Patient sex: M
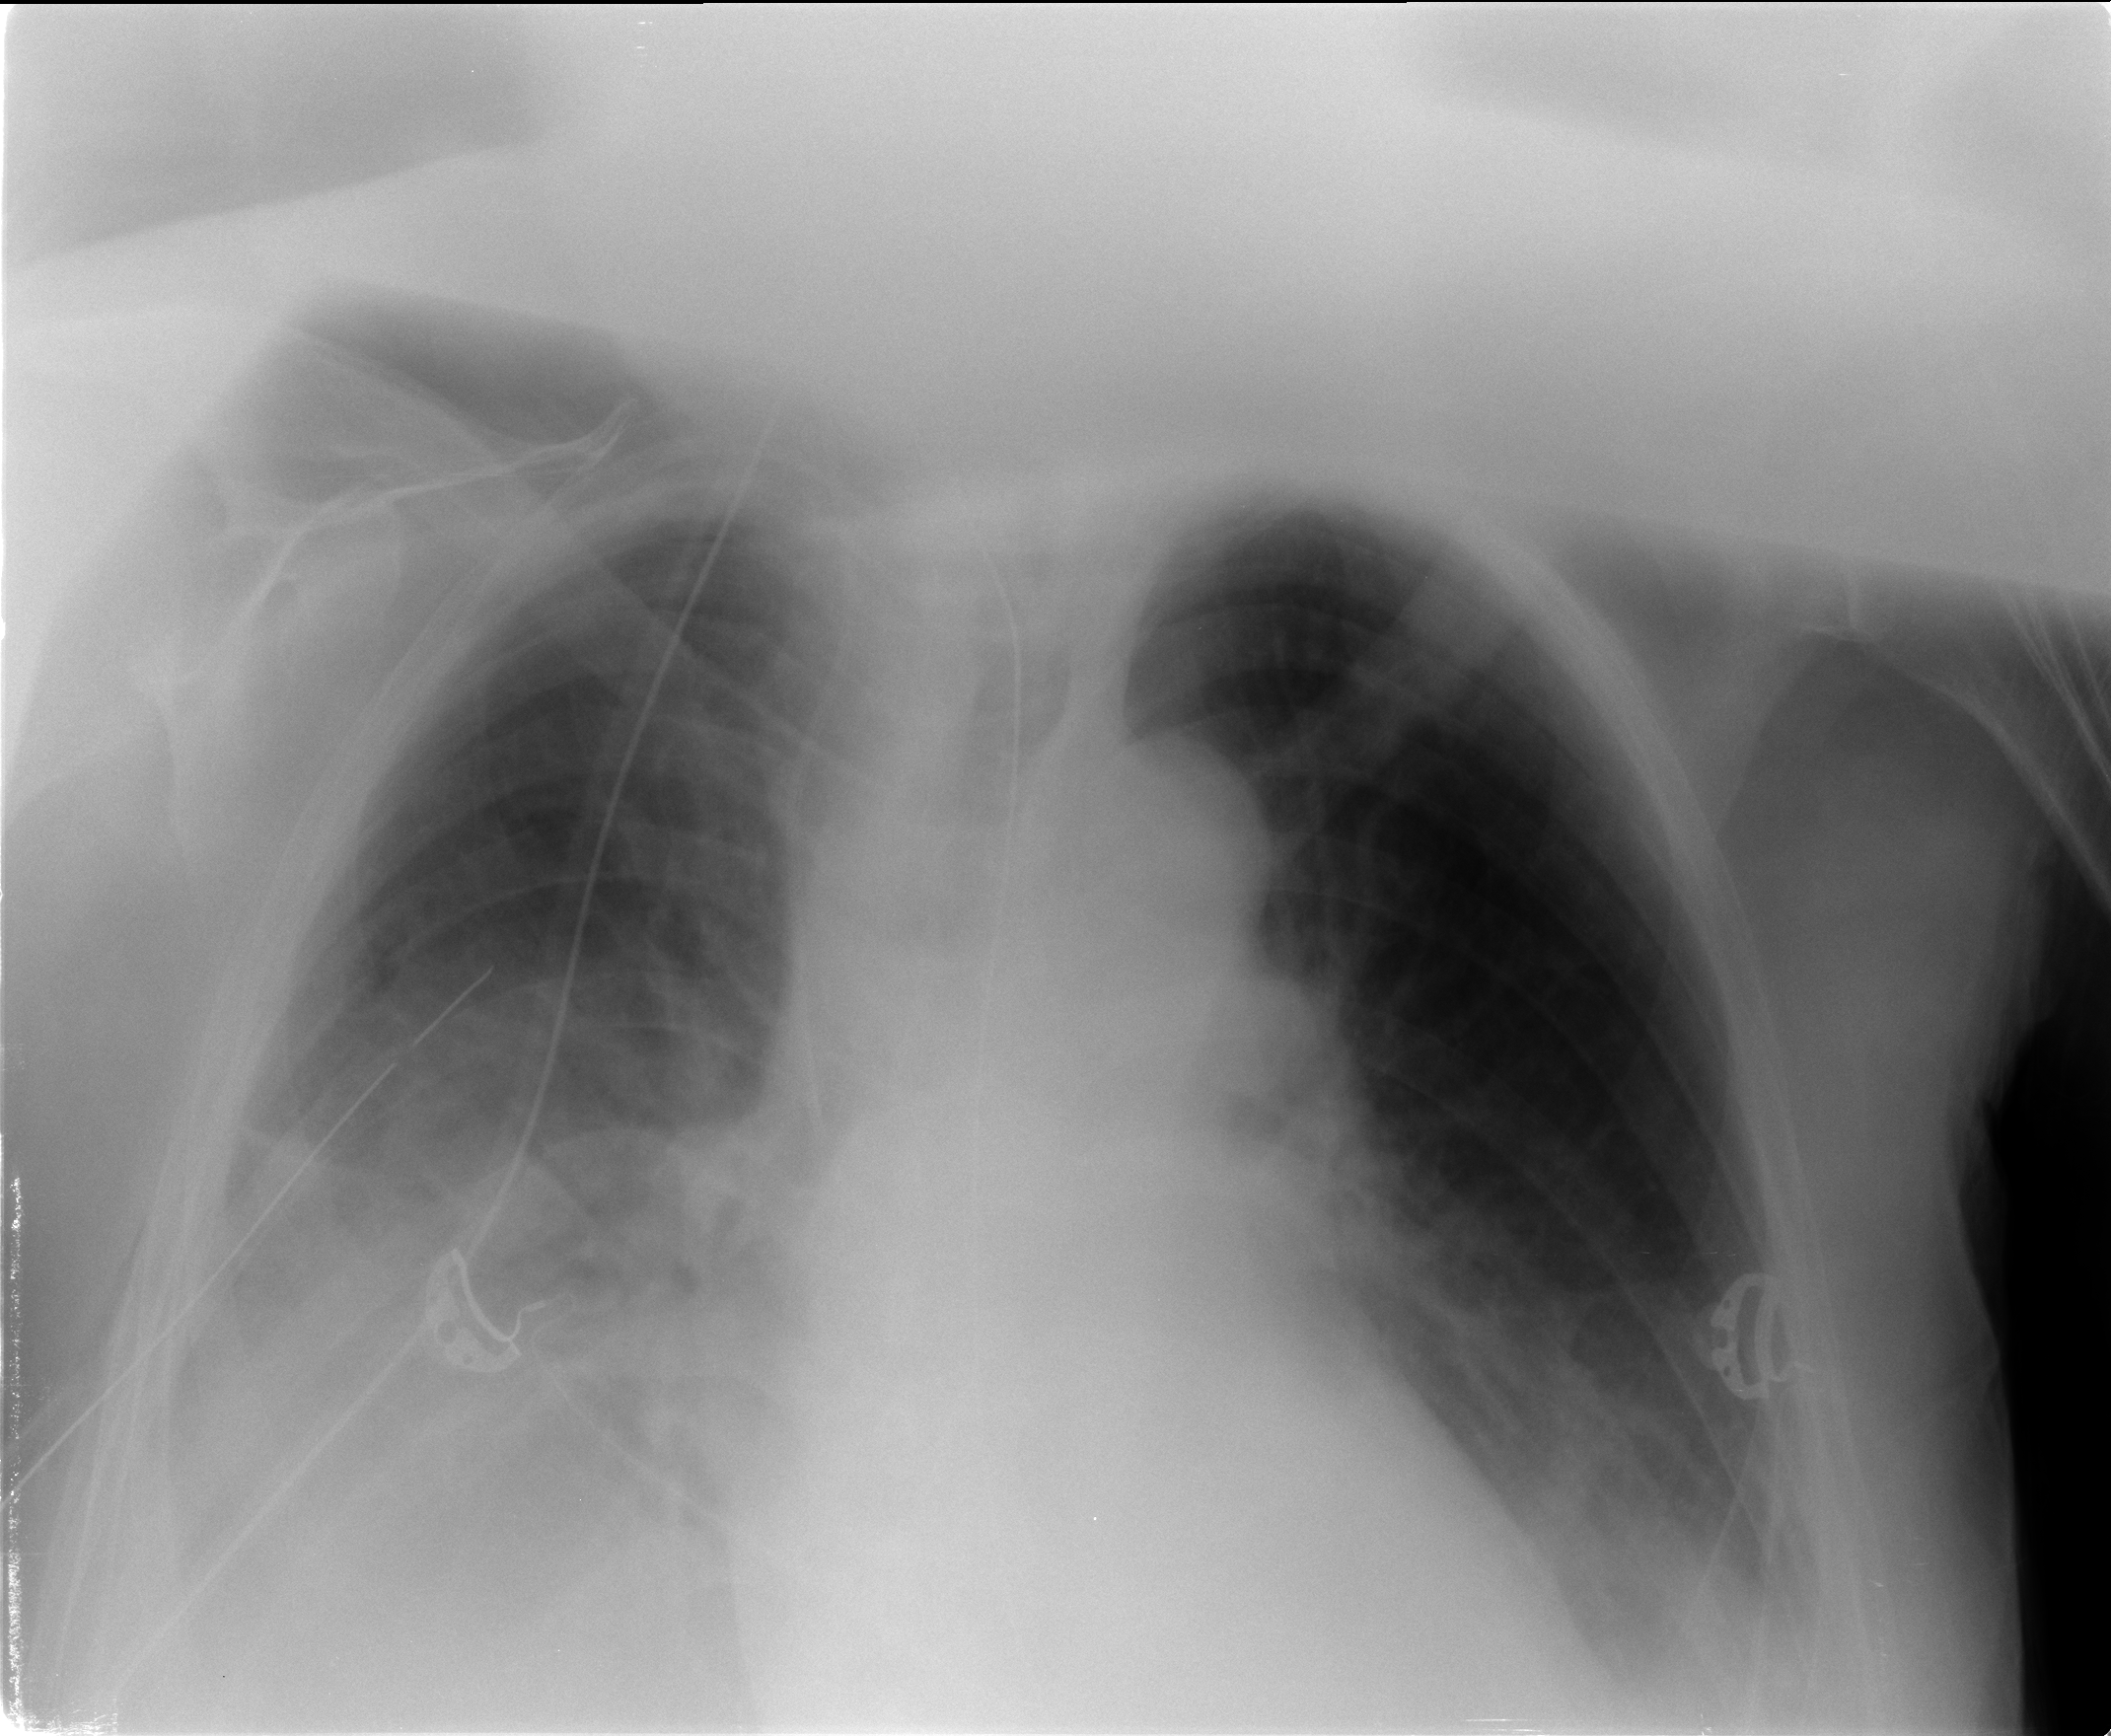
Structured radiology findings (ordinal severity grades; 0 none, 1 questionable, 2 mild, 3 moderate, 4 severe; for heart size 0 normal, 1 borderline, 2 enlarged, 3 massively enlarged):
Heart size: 1
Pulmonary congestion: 0
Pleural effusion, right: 3
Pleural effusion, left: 2
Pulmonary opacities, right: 0
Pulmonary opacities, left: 0
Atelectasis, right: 3
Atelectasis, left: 2